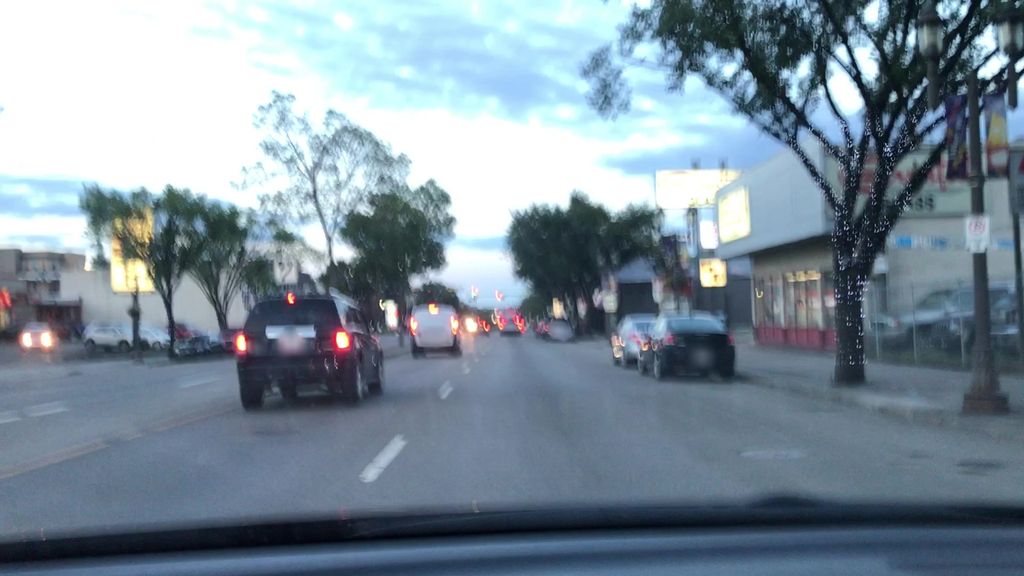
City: edmonton